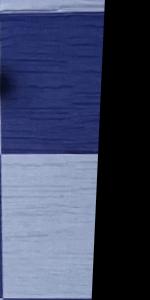
Label: Empty